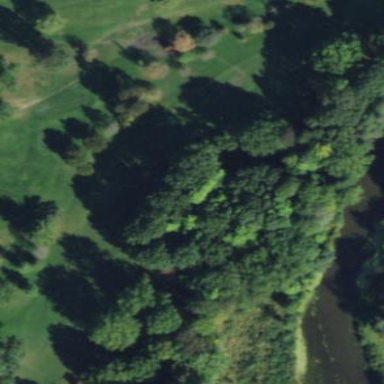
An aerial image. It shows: Green golf area with grass land use.